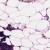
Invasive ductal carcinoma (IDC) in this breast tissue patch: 0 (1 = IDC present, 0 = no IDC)